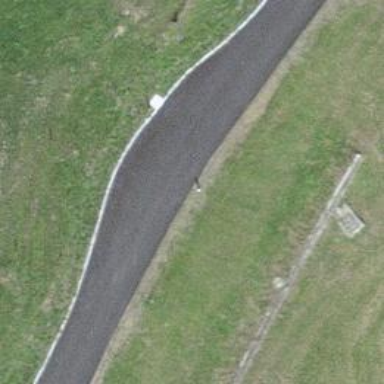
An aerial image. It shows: Passing place on the road.